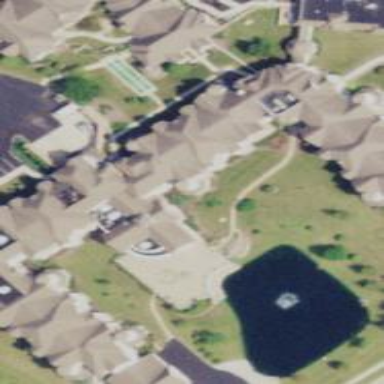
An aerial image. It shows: Residential building serving as nursing home.